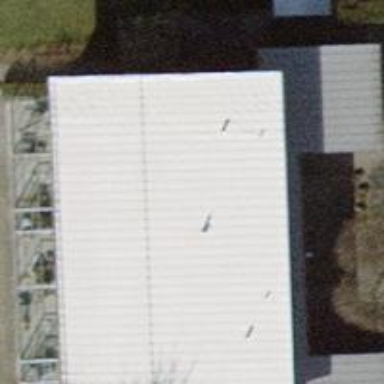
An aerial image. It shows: Animal shelter.